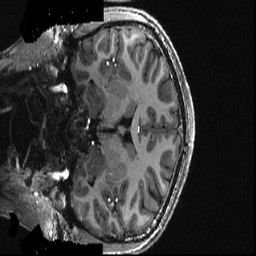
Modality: T1w
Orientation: coronal
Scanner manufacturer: siemens
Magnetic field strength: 6.98 T
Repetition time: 2.6 s
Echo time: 0.00343 s